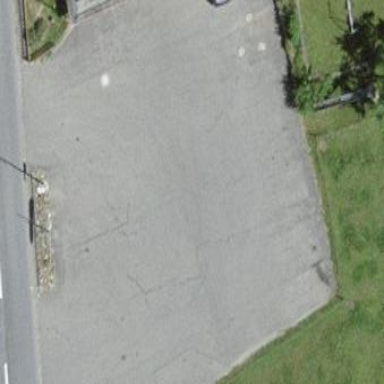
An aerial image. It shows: Parking area.